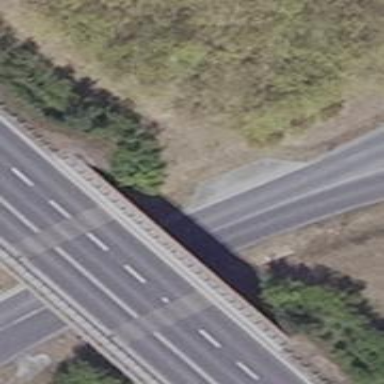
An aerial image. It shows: Man-made bridge.